Question: Trying to create a functional 'SVM'. I have 114 training images, 60 Positive/54 Negative, and 386 testing images for the 'SVM' to predict against.
I read in the training image features to 'float' like this:
'''
trainingDataFloat[i][0] = trainFeatures.rows;
trainingDataFloat[i][1] = trainFeatures.cols;
'''
And the same for the testing images too:
'''
testDataFloat[i][0] = testFeatures.rows;
testDataFloat[i][2] = testFeatures.cols;
'''
Then, using Micka's <URL>, I turn the 'testDataFloat' into a 1 Dimensional Array, and feed it to a 'Mat' like this so to predict on the 'SVM':
'''
float* testData1D = (float*)testDataFloat;
Mat testDataMat1D(height*width, 1, CV_32FC1, testData1D);
float testPredict = SVMmodel.predict(testDataMat1D);
'''
Once this was all in place, there is the Debug Error of:
Looking at <URL> that:
So I included a re-size function that would re-size the images to be all square at whatever size you wished ('100x100, 200x200, 1000, 1000 etc.')
Run it again with the images re-sized to a new directory that the program now loads the images in from, and I get the exact same error as before of:
I just have no idea anymore on what to do. Why is it still throwing that error?
I changed
'''
Mat testDataMat1D(TestDFheight*TestDFwidth, 1, CV_32FC1, testData1D);
'''
to
'''
Mat testDataMat1D(1, TestDFheight*TestDFwidth, CV_32FC1, testData1D);
'''
and placed the '.predict' inside the loop that the 'features' are given to the 'float' so that each image is given to the '.predict' individually because of <URL>... So that's a new concern.
Added a simple
'''
std::cout << testPredict;
'''
To view the determined output of the SVM, and it seems to be positively matching everything until Image 160, where it stops running:

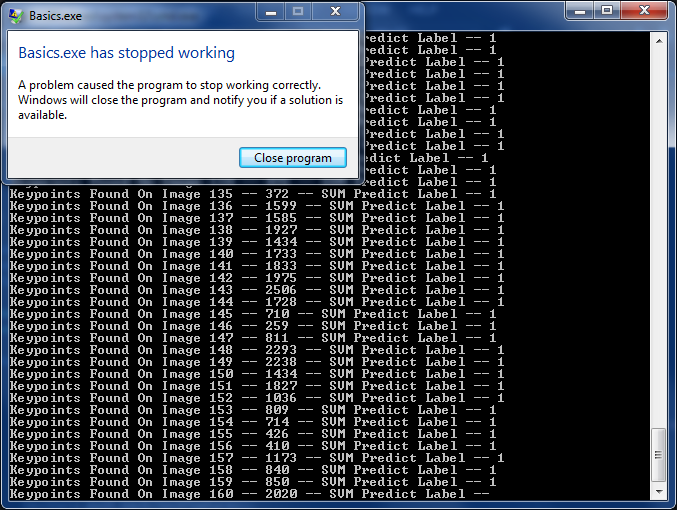
Answer: Please check your training and test feature vector.
I'm assuming your feature data is some form of cv::Mat containing features on each row.
In which case you want your training matrix to be a concatenation of each feature matrix from each image.
These line doesn't look right:
'''
trainingDataFloat[i][0] = trainFeatures.rows;
trainingDataFloat[i][1] = trainFeatures.cols;
'''
This is setting an element of a 2d matrix to the number of rows and columns in trainFeatures. This has nothing to do with the actual data that is in the trainFeatures matrix.
What are you trying to detect? If each image is a positive and negative example, then are you trying to detect something in an image? What are your features?
If you're trying to detect an object in the image on a per image basis, then you need a feature vector describing the whole image in one vector. In which case you'd do something like this with your training data:
'''
int N; // Set to number of images you plan on using for training
int feature_size; // Set to the number of features extracted in each image. Should be constant across all images.
cv::Mat X = cv::Mat::zeros(N, feature_size, CV_32F); // Feature matrix
cv::Mat Y = cv::Mat::zeros(N, 1, CV_32F); // Label vector
// Now use a for loop to copy data into X and Y, Y = +1 for positive examples and -1 for negative examples
for(int i = 0; i < trainImages.size(); ++i)
{
X.row(i) = trainImages[i].features; // Where features is a cv::Mat row vector of size N of the extracted features
Y.row(i) = trainImages[i].isPositive ? 1:-1;
}
// Now train your cv::SVM on X and Y.
'''